Question: As you can kind of see in the image below, my menu is dropping down below my photo viewer. The photo viewer is jquery and CSS. The menu is a implemented as an asp Menu. If anyone has any suggestions please let me know. Thanks
'''
<asp:Menu ID="NavigationMenu" StaticDisplayLevels="1" MaximumDynamicDisplayLevels="5" DataSourceID="menu" runat="server" CssClass="menu" EnableViewState="false" IncludeStyleBlock="false" Orientation="Horizontal">
div.menu
{
padding: 0px 0px 0px 0px;
width:100%;
}
div.menu ul
{
list-style: none;
}
div.menu ul.nav li
{
display: inline;
}
div.menu ul li a, div.menu ul li a:visited
{
background-color: #CC1111;
color: #ffffff;
display: block;
line-height: 1.35em;
padding: 4px 20px;
text-decoration:none;
white-space: nowrap;
font-size:large;
}
div.menu ul li a:hover
{
background-color: #CC1111;
color: #ffffff;
}
div.menu ul li a:active
{
background-color: #465c71;
color: #cfdbe6;
text-decoration: none;
}
'''

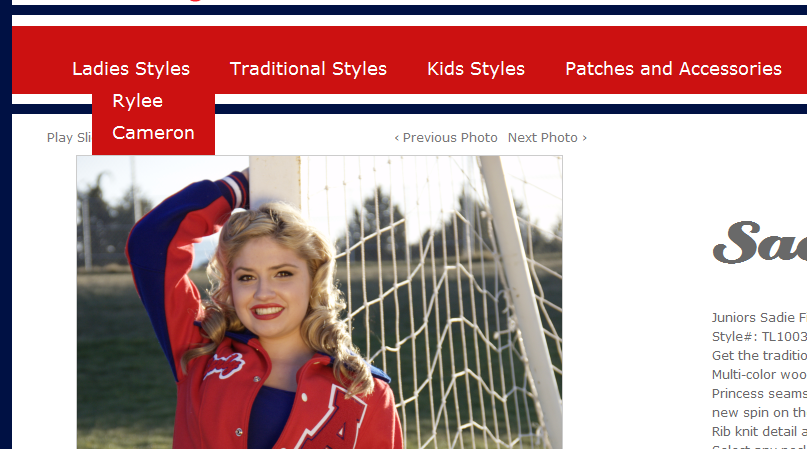
Answer: You need to use z-index. Give higher value for div.menu and give lower value for image.
See this: <URL>
<URL>